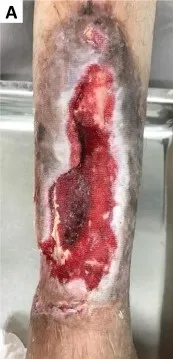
Sequence of the wound healing during treatment FG + NPWT. A. Complex wound with bone, bioactive glass and bone marrow exposure, missing
10cm of anterior tibial cortical bone, and infection after fasciocutaneous
flap partial necrosis and debridement.
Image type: medical_photograph (skin_photograph)